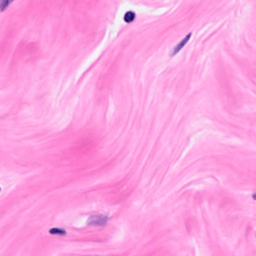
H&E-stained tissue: Breast